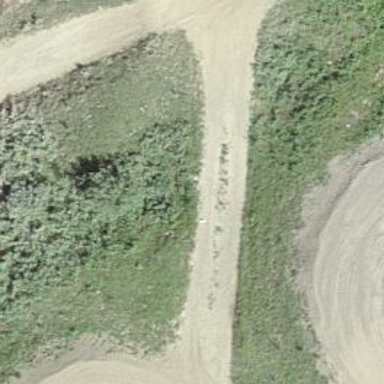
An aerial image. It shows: Gravel track in motor sport area.